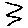
Label: zigzag